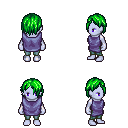
a pixel art fantasy rpg character, female body template, dark elf, purple skin, chain tabard jacket, teal pants, green bangs hairstyle, four views (front, back, left, right), 2x2 character sprite sheet, small pixel art, hard edges, no anti-aliasing